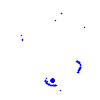
Particle: kaon